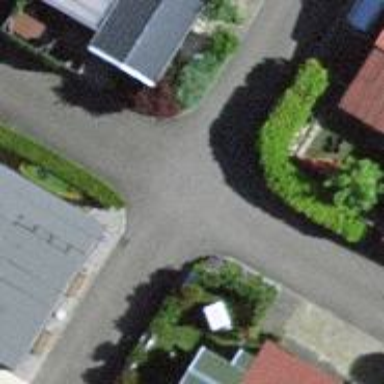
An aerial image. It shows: Asphalt alley used as service road.